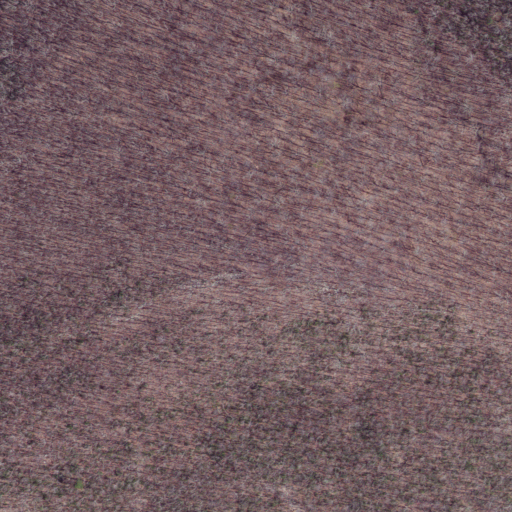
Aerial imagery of mountain in Virginia named Kire Mountain containing deciduous forest and mixed forest